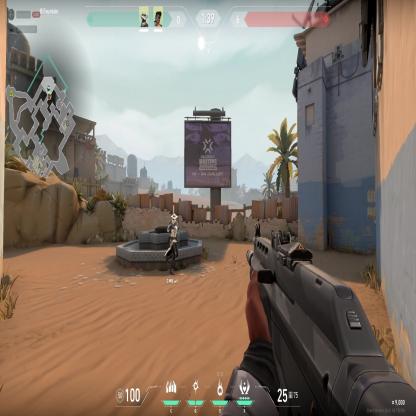
Label: teammate